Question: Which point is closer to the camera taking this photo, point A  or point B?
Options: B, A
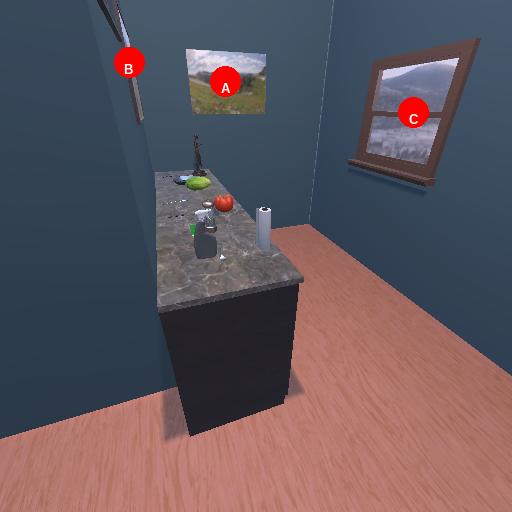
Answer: B